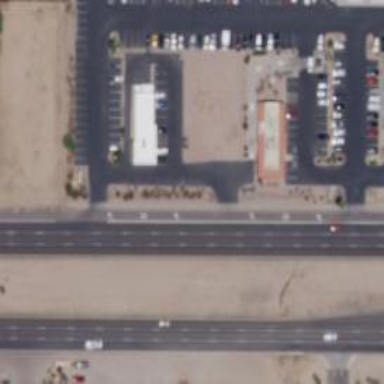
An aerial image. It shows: Primary road with asphalt surface.